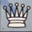
Piece: wQ